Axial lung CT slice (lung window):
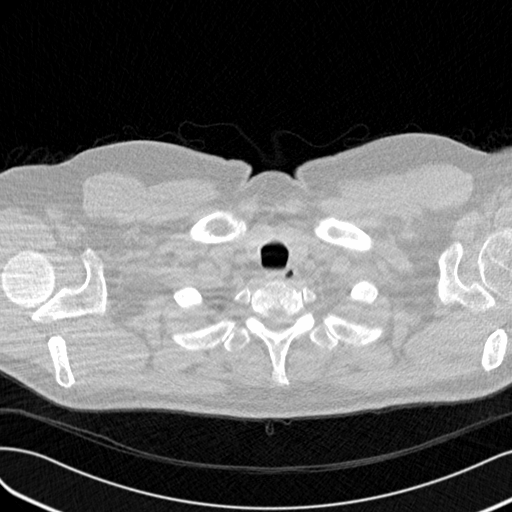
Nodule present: no